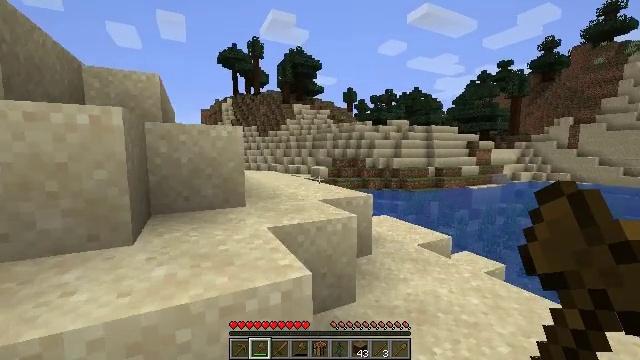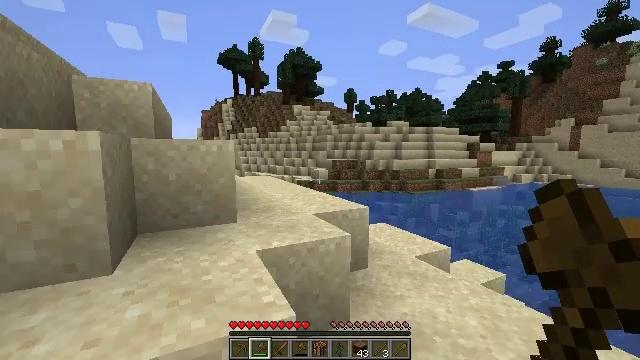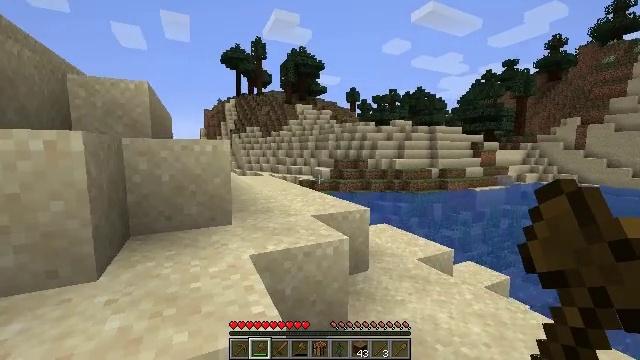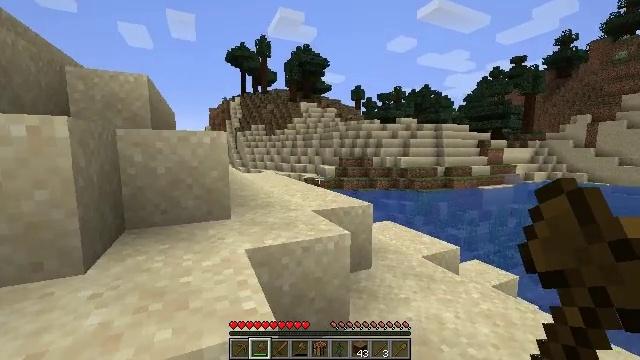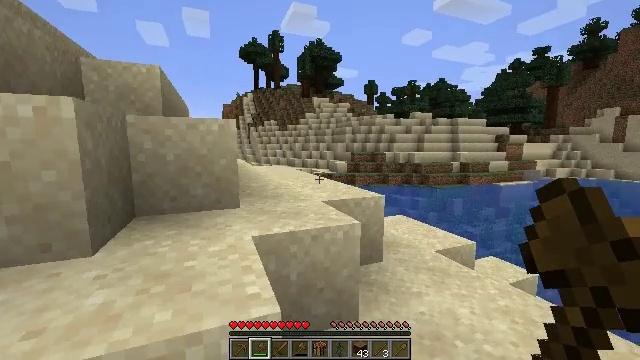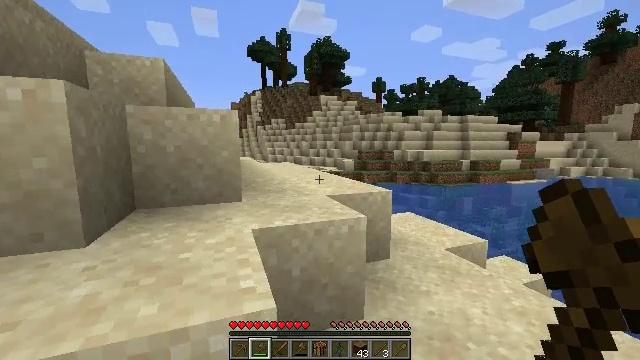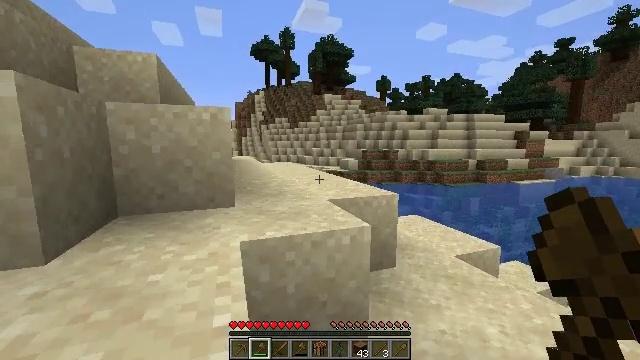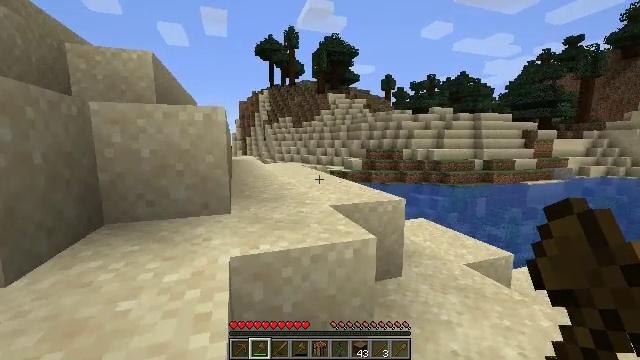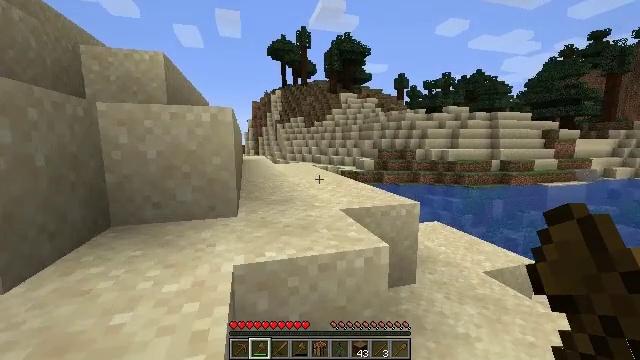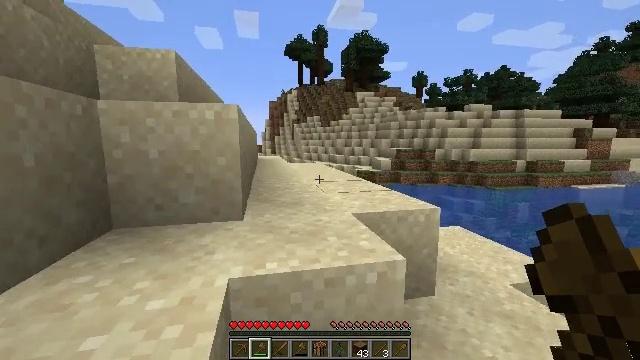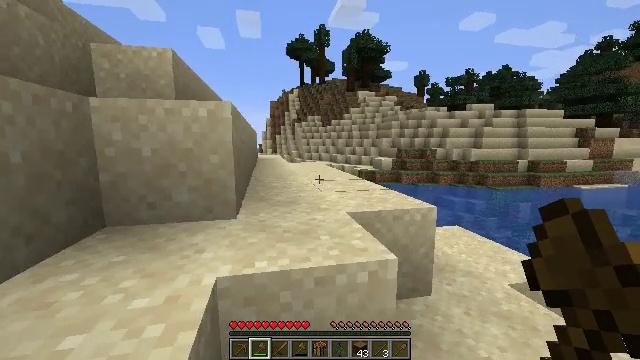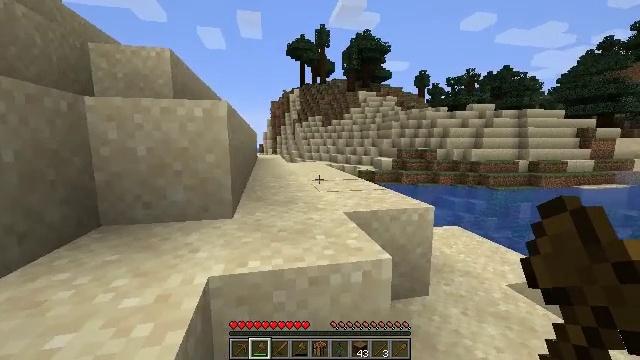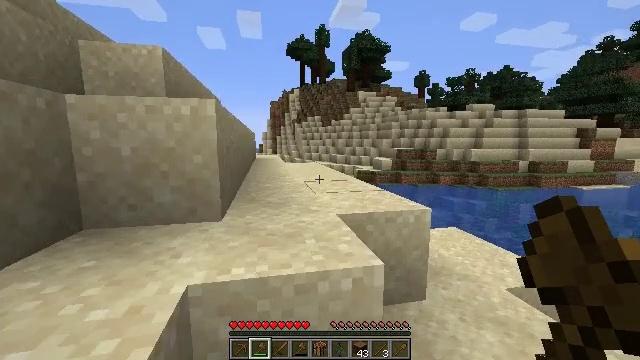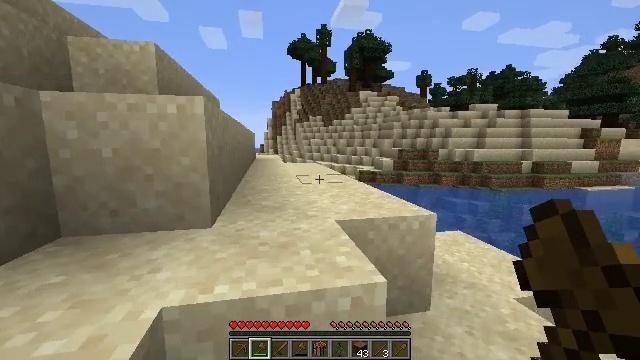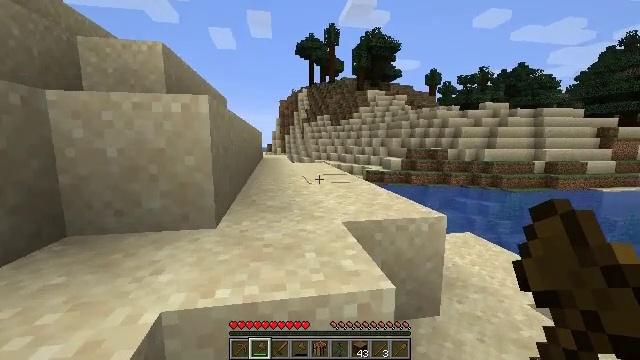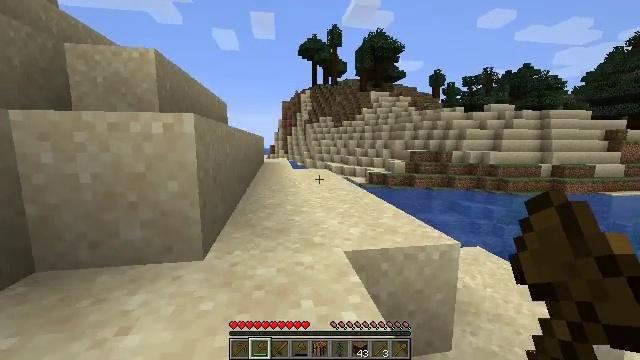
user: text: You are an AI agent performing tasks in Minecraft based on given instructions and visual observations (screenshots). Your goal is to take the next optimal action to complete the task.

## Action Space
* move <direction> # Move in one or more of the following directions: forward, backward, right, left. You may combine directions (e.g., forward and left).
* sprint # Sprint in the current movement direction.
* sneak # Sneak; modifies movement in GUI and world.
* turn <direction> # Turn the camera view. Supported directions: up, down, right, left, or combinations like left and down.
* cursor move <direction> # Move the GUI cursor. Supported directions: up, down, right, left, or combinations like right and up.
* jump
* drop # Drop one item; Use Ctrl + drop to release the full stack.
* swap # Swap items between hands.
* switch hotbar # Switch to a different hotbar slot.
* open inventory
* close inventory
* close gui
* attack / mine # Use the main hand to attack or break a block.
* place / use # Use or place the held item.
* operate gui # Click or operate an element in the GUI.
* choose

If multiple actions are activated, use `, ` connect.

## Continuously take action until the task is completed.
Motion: motion action
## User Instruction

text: Break the sand block.
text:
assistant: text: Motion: move forward, jump
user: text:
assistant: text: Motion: move forward
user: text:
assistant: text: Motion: move forward, turn left
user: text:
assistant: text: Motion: move forward, turn left
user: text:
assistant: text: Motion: move forward, turn left
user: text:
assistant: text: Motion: move forward
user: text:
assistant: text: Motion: move forward
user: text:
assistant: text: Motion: move forward, turn left
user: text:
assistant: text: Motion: move forward, turn left
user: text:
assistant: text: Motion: move forward
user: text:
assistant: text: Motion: move forward
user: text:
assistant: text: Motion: move forward
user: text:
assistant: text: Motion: move forward
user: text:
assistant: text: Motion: move forward, turn left
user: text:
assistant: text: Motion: move forward, jump
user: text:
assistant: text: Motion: move forward, jump
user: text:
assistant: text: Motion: move forward, jump
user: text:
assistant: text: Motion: move forward, jump
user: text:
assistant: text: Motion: move forward and move left
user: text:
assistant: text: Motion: move forward and move left
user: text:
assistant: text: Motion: move forward and move left
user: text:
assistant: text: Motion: move forward and move left, turn left and down
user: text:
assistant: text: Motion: move forward
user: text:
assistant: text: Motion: move forward
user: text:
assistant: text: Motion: move forward
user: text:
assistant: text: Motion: move forward, turn left
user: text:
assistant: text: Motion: move forward
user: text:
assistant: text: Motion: move forward
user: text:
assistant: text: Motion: move forward
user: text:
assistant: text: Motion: move forward